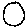
Label: circle